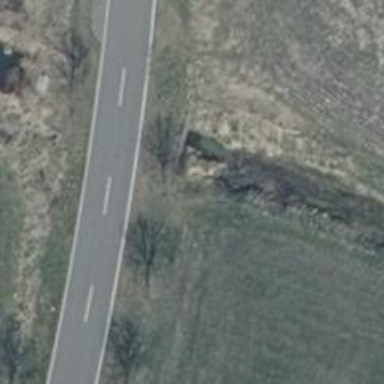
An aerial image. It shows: Culvert tunnel.